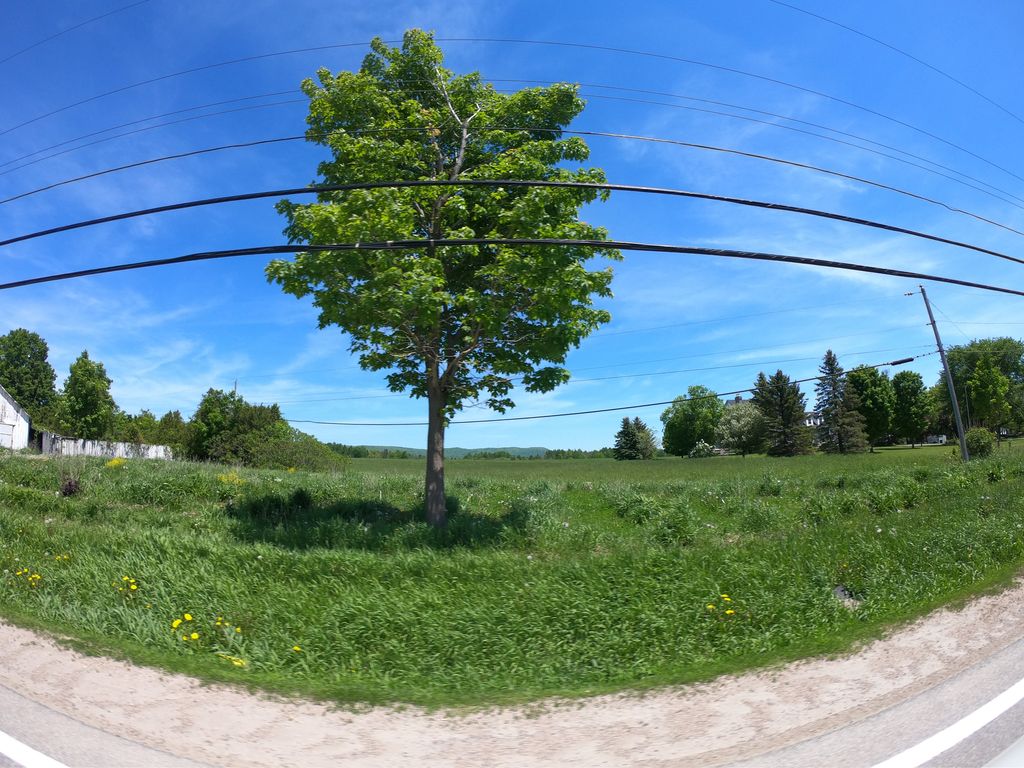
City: ottawa-gatineau